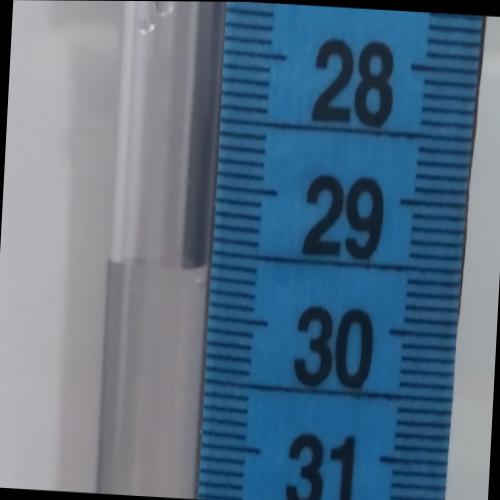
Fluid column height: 29.6 cm